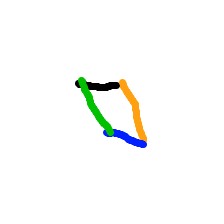
Shape: parallelogram